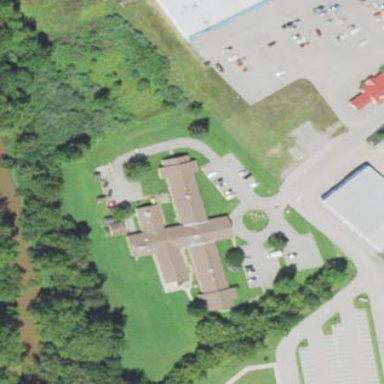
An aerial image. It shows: Commercial building that serves as nursing home.